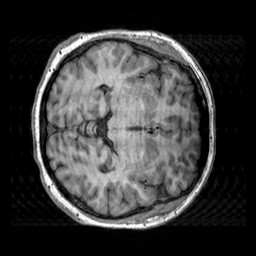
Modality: T1w
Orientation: axial
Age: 33
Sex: female
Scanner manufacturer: siemens
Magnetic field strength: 3 T
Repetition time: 2.3 s
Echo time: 0.00303 s